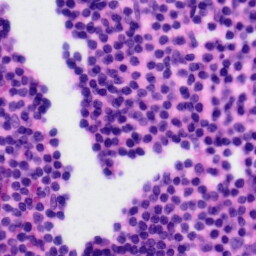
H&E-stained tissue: Tonsil